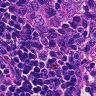
Metastatic tissue present: yes